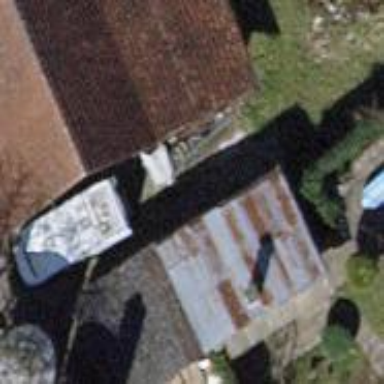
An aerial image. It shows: Shed building.